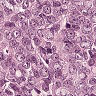
Metastatic tissue present: yes